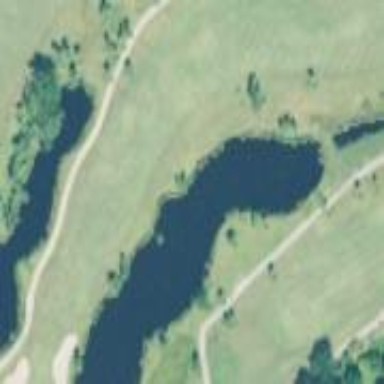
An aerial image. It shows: Golf fairway in the image.